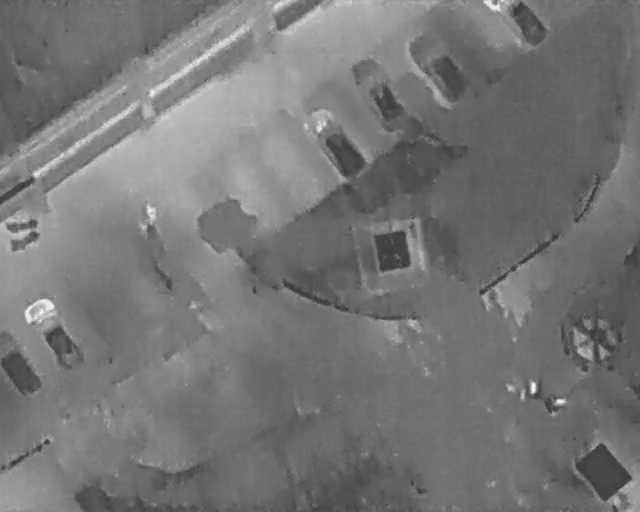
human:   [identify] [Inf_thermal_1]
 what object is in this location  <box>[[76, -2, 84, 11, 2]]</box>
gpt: <ref>1 large car at the top right</ref>